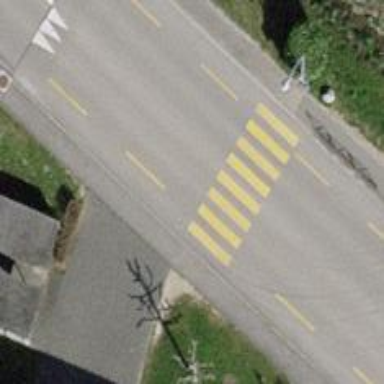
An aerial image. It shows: Tertiary road with designated cycle lane.